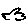
Label: bird